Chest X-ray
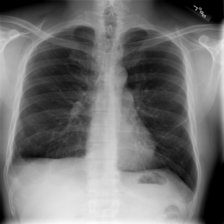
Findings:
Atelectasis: negative
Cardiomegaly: negative
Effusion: negative
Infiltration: negative
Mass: negative
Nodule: negative
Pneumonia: negative
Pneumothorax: negative
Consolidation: negative
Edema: negative
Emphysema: negative
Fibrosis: negative
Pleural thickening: negative
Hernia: negative